Question: I have a UISearchBar in a titleView of Navigation bar, i did use [searchBar sizetofit] and create UISearchBar with frame of CGRectZero. But there is a small empty space on the left and right size of the UISearchBar inside titleView of Navigation.

'''
theSearchBar = [[UISearchBar alloc] initWithFrame:CGRectZero];
theSearchBar.delegate = self;
self.navigationItem.titleView = self.theSearchBar;
[self.theSearchBar sizeToFit];
self.navigationItem.titleView.autoresizingMask = UIViewAutoresizingFlexibleWidth;
//Change color of UISearchBar
theSearchBar.tintColor = [UIColor colorWithRed:102.0f/255.0f green:73.0f/255.0f
blue:126.0f/255.0f alpha:1.0f];
//Change color of NavigationBarItem
self.navigationController.navigationBar.tintColor = [UIColor colorWithRed:102.0f/255.0f
green:73.0f/255.0f blue:126.0f/255.0f alpha:1.0f];
//Set background image for navigation bar
[self.navigationController.navigationBar setBackgroundImage:[UIImage imageNamed:
@"SearchBar.png"] forBarMetrics:UIBarMetricsDefault];
'''
I would like the UISearchBar fully fill the width of screen in both portrait and landscape..
Any help is really appreciated :)
Im using Xcode 4.5, iOS 6, with iPhone 5.
I only want to use navigationItem.titleView to host my UISearchBar, i think its better this way.
Thanks all
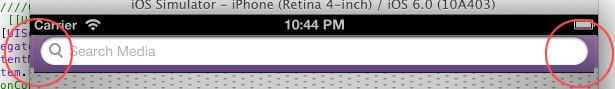
Answer: Simply you can hide the navigation bar, and add the to self.view
self.navigationController.navigationBarHidden = NO;
[self.view addSubview:theSearchBar];